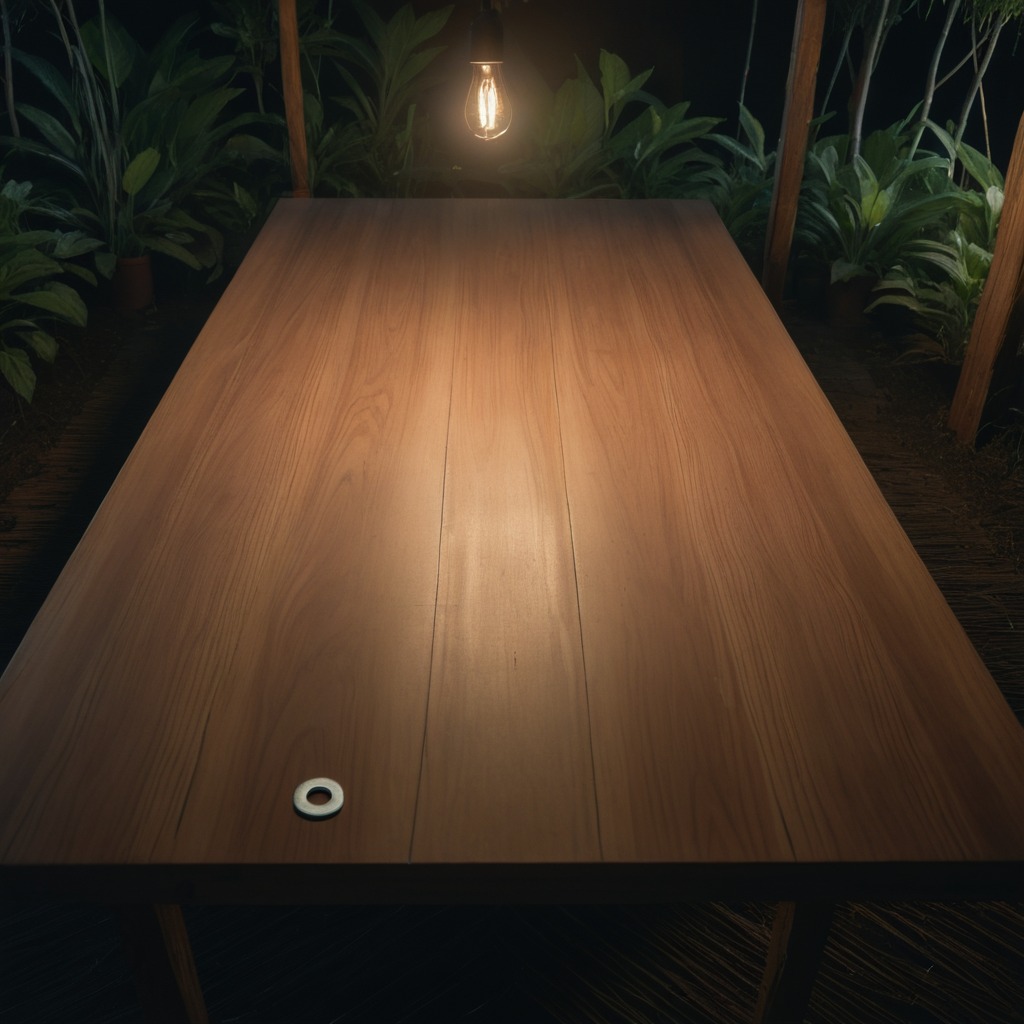
A flat metal washer is lying on the wooden table inside a jungle field workshop tent at night.